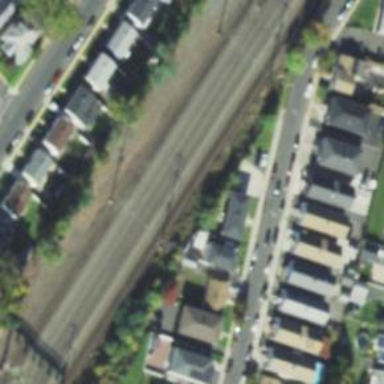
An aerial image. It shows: Railway with electrified contact lines.